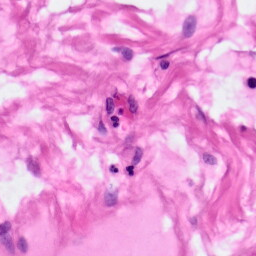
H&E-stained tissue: Pancreatic